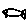
Label: fish